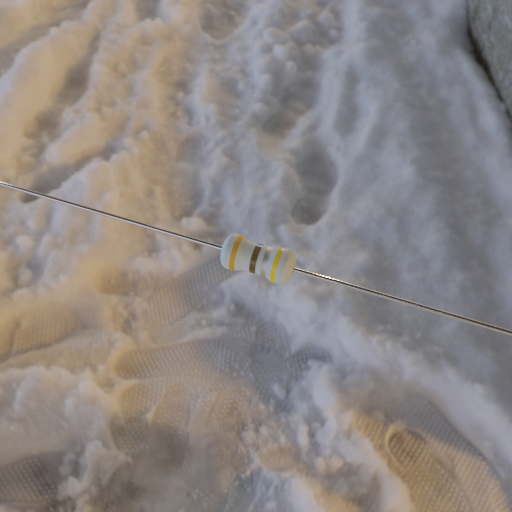
Resistor colour bands (in order): gold, brown, silver, yellow